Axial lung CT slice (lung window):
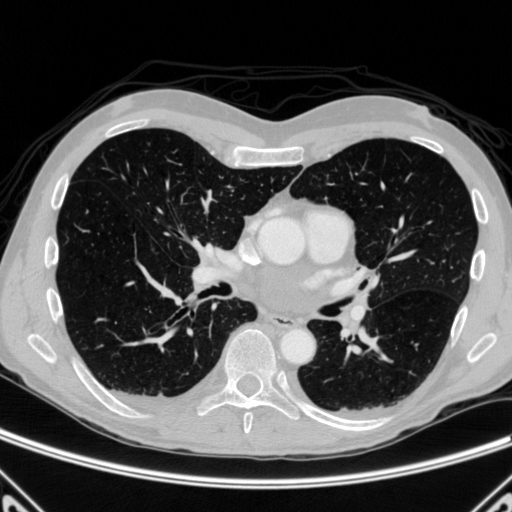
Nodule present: no